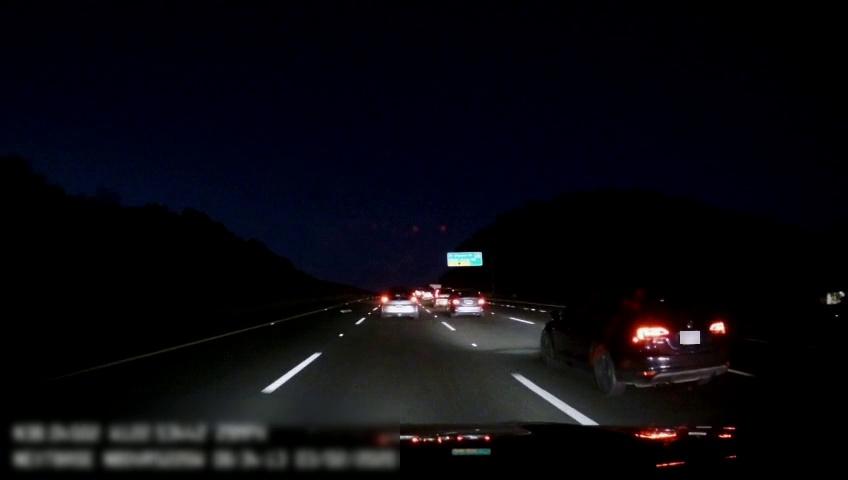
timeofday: Night
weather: Other
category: Drivable Space
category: Vehicles | Car
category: Vehicles | SUV
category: Vehicles | Other LV
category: Vehicles | Car
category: Vehicles | SUV
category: Lanes | Alternate Lane
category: Lanes | Current Lane
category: Lanes | Current Lane
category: Lanes | Alternate Lane
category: Lanes | Alternate Lane
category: Lanes | Alternate Lane
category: Traffic | Signs